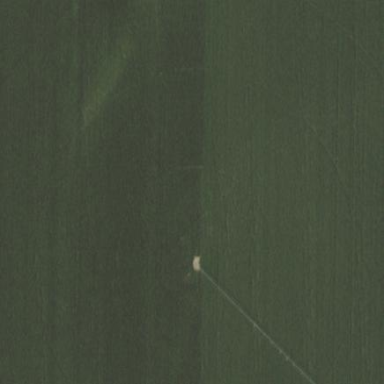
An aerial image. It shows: Farmland with pivot irrigation system.